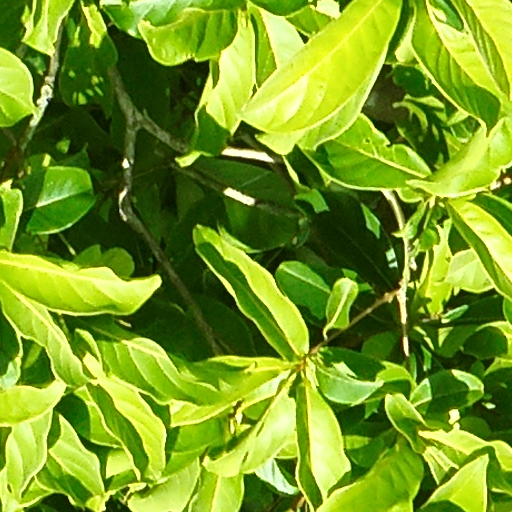
Species: Terminalia oblonga
GBIF accepted scientific name: Terminalia oblonga
Crown area (m\u00b2): 350.25